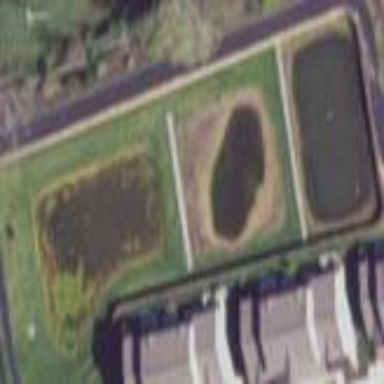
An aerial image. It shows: Detention basin with water.